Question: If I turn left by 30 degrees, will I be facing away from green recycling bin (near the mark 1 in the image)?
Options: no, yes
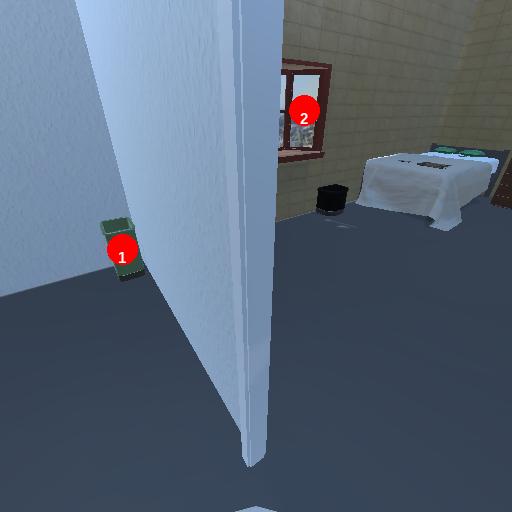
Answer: no